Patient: sex F, age 77
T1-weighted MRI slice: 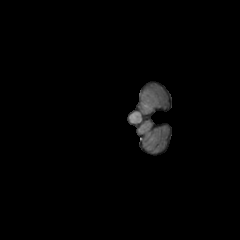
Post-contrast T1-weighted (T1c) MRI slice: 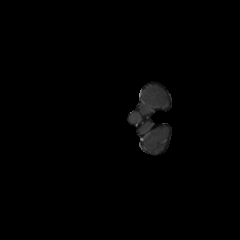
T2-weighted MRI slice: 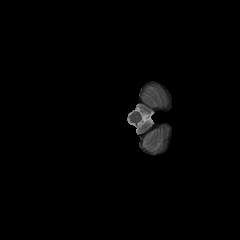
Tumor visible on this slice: no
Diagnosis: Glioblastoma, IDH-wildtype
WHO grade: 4